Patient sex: M
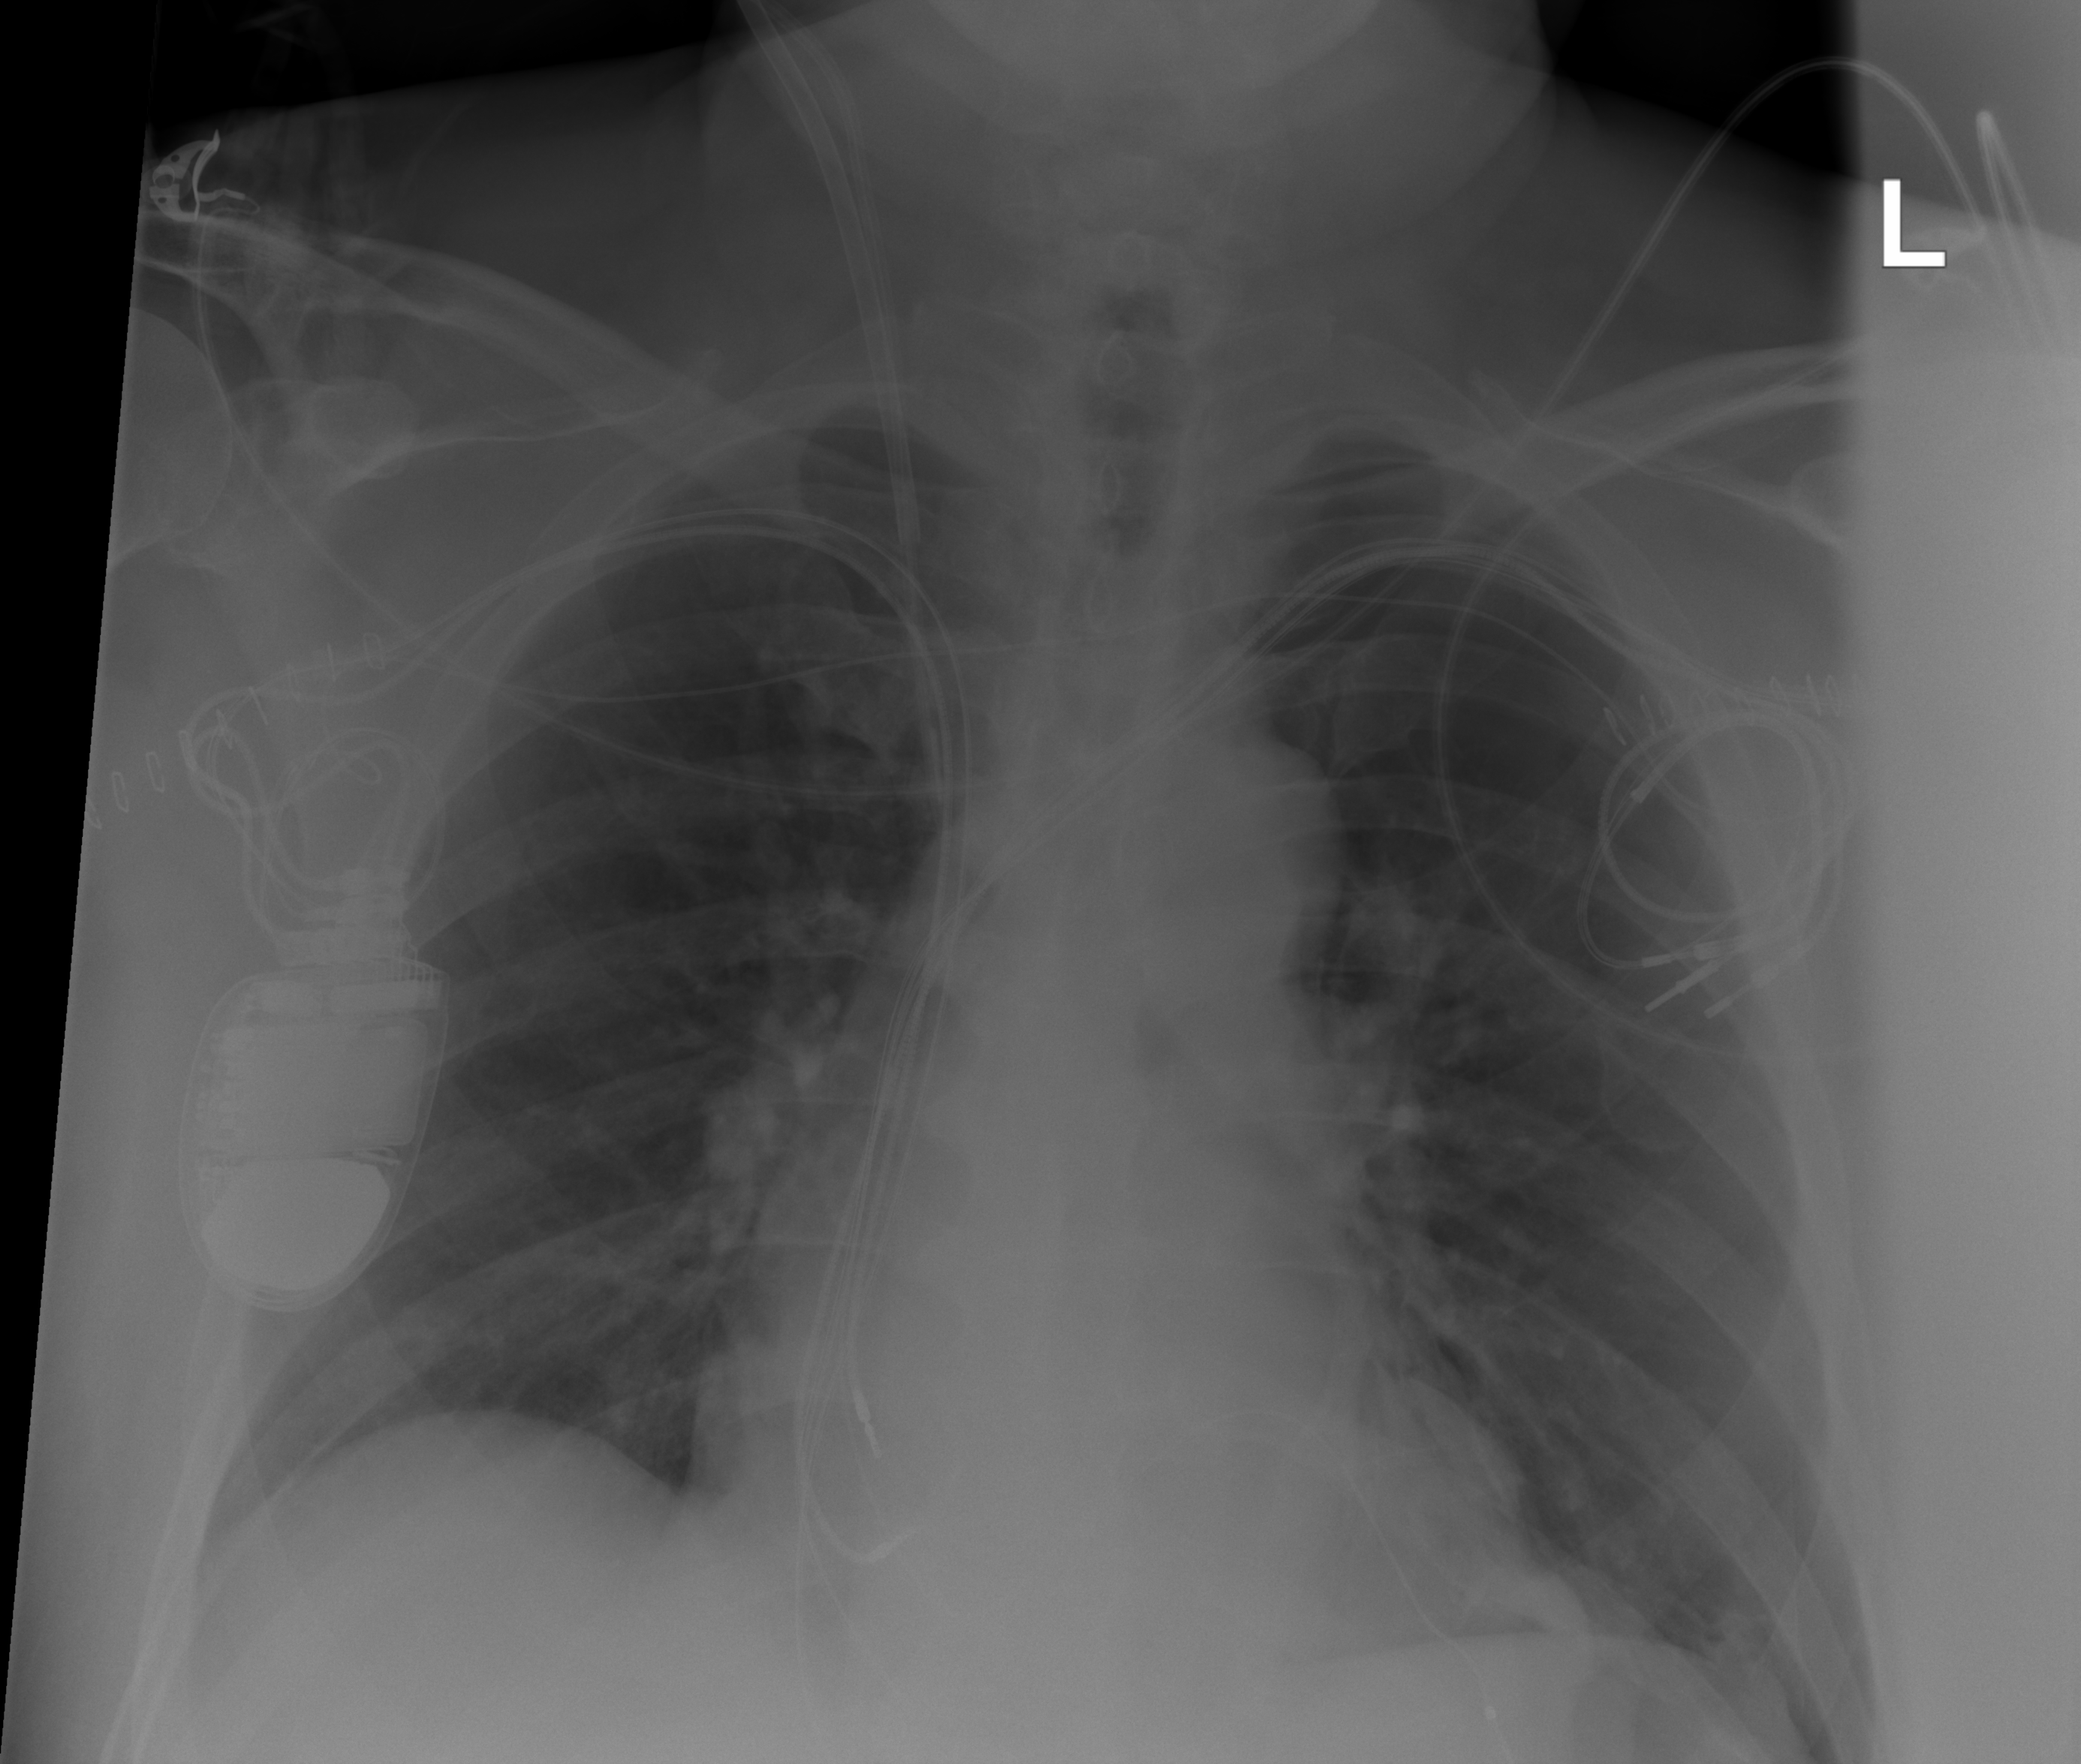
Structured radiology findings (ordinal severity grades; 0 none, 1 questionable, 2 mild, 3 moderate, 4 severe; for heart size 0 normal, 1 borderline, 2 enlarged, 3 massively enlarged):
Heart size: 0
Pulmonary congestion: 1
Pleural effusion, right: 0
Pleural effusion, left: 0
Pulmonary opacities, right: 0
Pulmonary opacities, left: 0
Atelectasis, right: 0
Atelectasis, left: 0